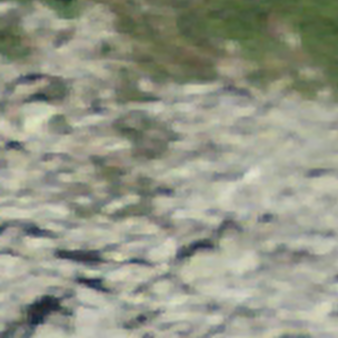
Label: other